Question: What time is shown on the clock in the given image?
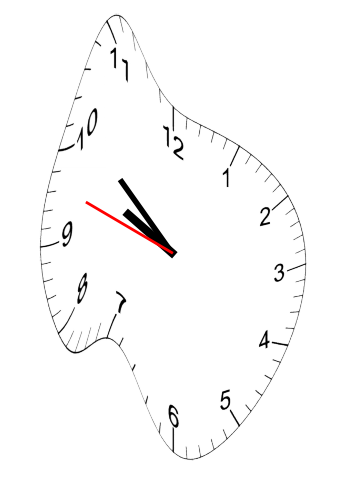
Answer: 09:51:48